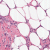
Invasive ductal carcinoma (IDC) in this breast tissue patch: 0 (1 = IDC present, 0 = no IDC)